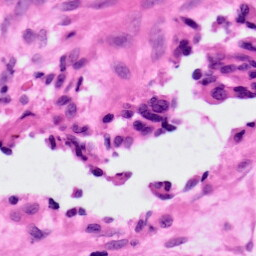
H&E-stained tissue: Ovarian